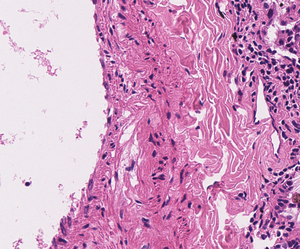
Tumor epithelial tissue: no
Tumor-associated stroma tissue: yes
Normal tissue: no